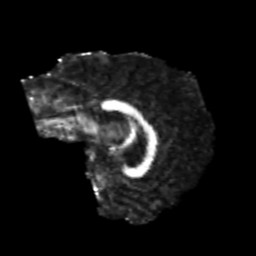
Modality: FA
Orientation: sagittal
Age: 26
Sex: female
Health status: healthy
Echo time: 0.074 s